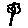
Label: flower